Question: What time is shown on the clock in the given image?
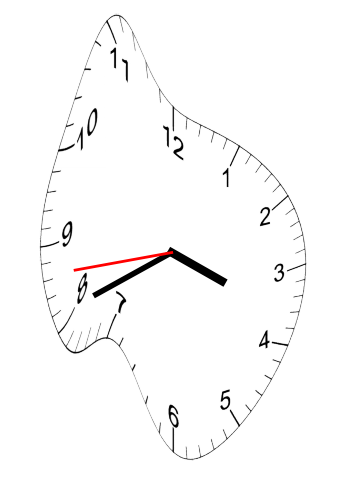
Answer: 03:40:43